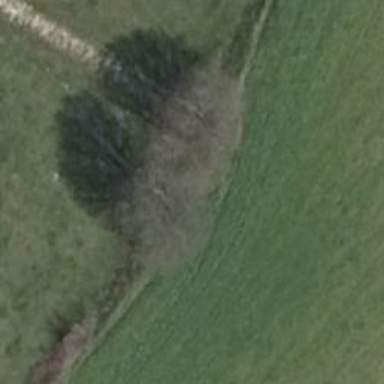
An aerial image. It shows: Landmark tree with broadleaved deciduous leaves.